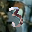
Label: 3